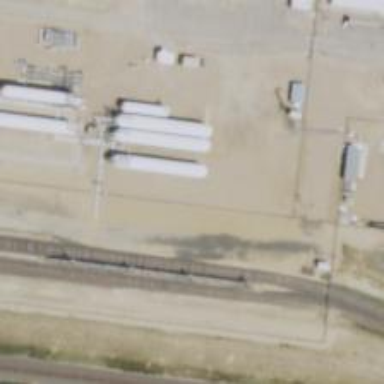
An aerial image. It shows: Storage tank with man-made structure.